Question: Here is a little demonstration of what I want achieved.

What I want, is a clickable row with additional information fetched from the database.
I've seen some examples with Jquery, but those have some kind of static information in the expanded area. I want to load in this additional information, only after the row is clicked - so I wont have to load in too much information that might not be used.
Now, inside the expanded area, I need the additional information to be fetched like:
'''
while($row = mysql_fetch_array($result))
{
echo "<tr>";
echo "<td>" . $row['manufacturer'] . "</td>";
echo "<td>" . $row['describtion'] . "</td>";
echo "<td>" . $row['rdate'] . "</td>";
echo "<td>" . $row['locked'] . "</td>";
echo "</tr>";
}
'''
But only if a specific row is clicked.
'''
<?php
$con = mysql_connect("localhost","root","");
if (!$con)
{
die('Could not connect: ' . mysql_error());
}
mysql_select_db("phone", $con);
$result = mysql_query("SELECT * FROM info");
echo "<table border='1'>
<tr>
<th>Model</th>
<th>Software</th>
<th>Carrier</th>
<th>Price</th>
</tr>";
while($row = mysql_fetch_array($result))
{
echo "<tr>";
echo "<td>" . $row['model'] . "</td>";
echo "<td>" . $row['os'] . "</td>";
echo "<td>" . $row['carrier'] . "</td>";
echo "<td>" . $row['price'] . "</td>";
echo "</tr>";
}
echo "</table>";
mysql_close($con);
?>
'''
I have really done extensive searching, but that didn't get me closer to a solution.
Would it be better if I added HTML to the code, and somehow fetched the data inside the td tags?
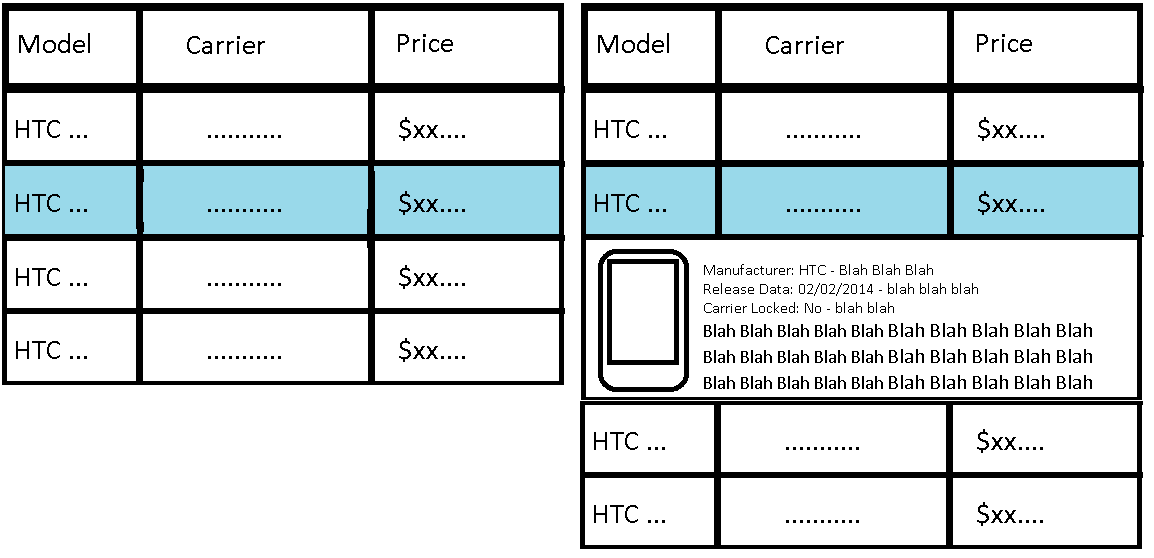
Answer: I ended up using Datagrid.
It has the exact functionality I was looking for, and alot of tutorials to get you started.
<URL>